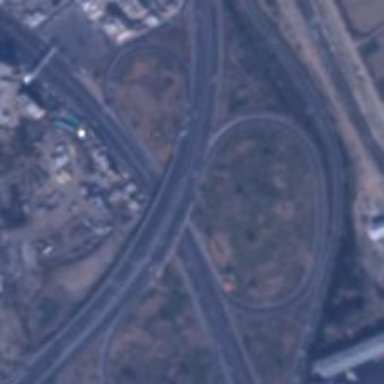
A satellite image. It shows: Motorway junction.